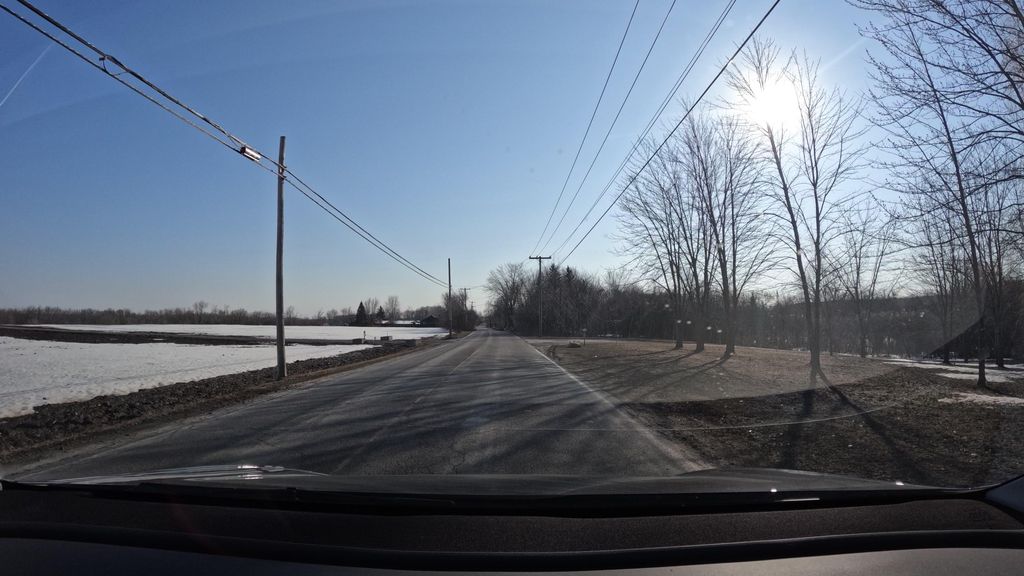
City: montreal